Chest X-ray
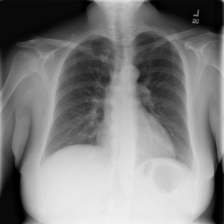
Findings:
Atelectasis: negative
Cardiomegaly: negative
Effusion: negative
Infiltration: negative
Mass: negative
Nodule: negative
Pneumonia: negative
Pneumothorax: negative
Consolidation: negative
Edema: negative
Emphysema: negative
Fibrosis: negative
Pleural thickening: negative
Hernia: negative